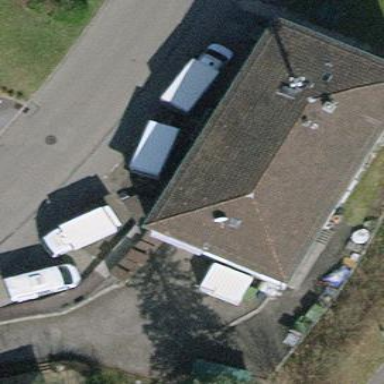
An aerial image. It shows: Building with hipped roof shape.